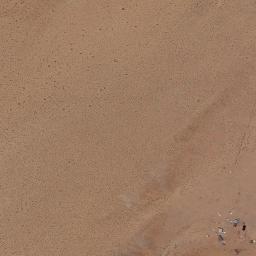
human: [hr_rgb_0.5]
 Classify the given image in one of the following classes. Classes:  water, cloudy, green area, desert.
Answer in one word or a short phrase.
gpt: desert